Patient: sex F, age 58
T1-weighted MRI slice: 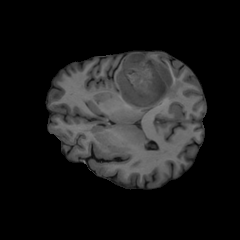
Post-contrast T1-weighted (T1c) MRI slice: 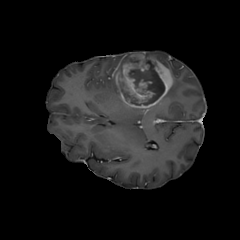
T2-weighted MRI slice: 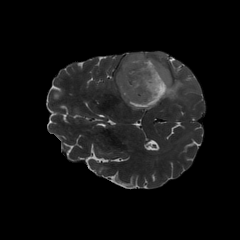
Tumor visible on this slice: yes
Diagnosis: Glioblastoma, IDH-wildtype
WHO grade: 4